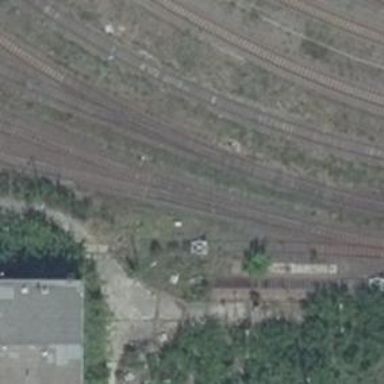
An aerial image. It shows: Disused railway spur line.